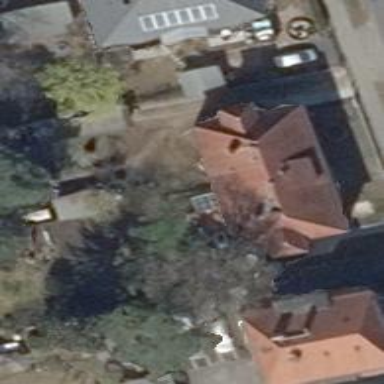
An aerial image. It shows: Hipped roof apartment building.